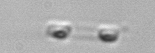
Label: Skeletonema